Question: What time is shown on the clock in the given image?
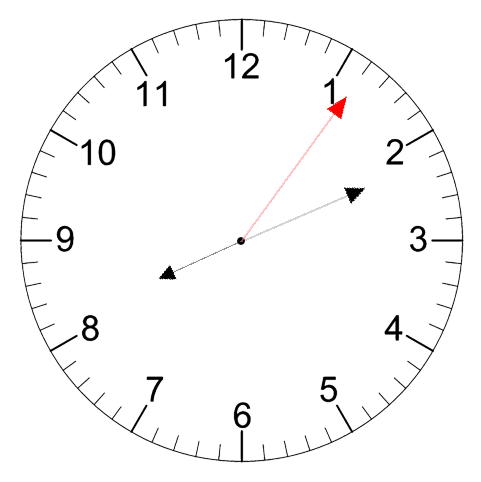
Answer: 08:11:06